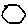
Label: hexagon